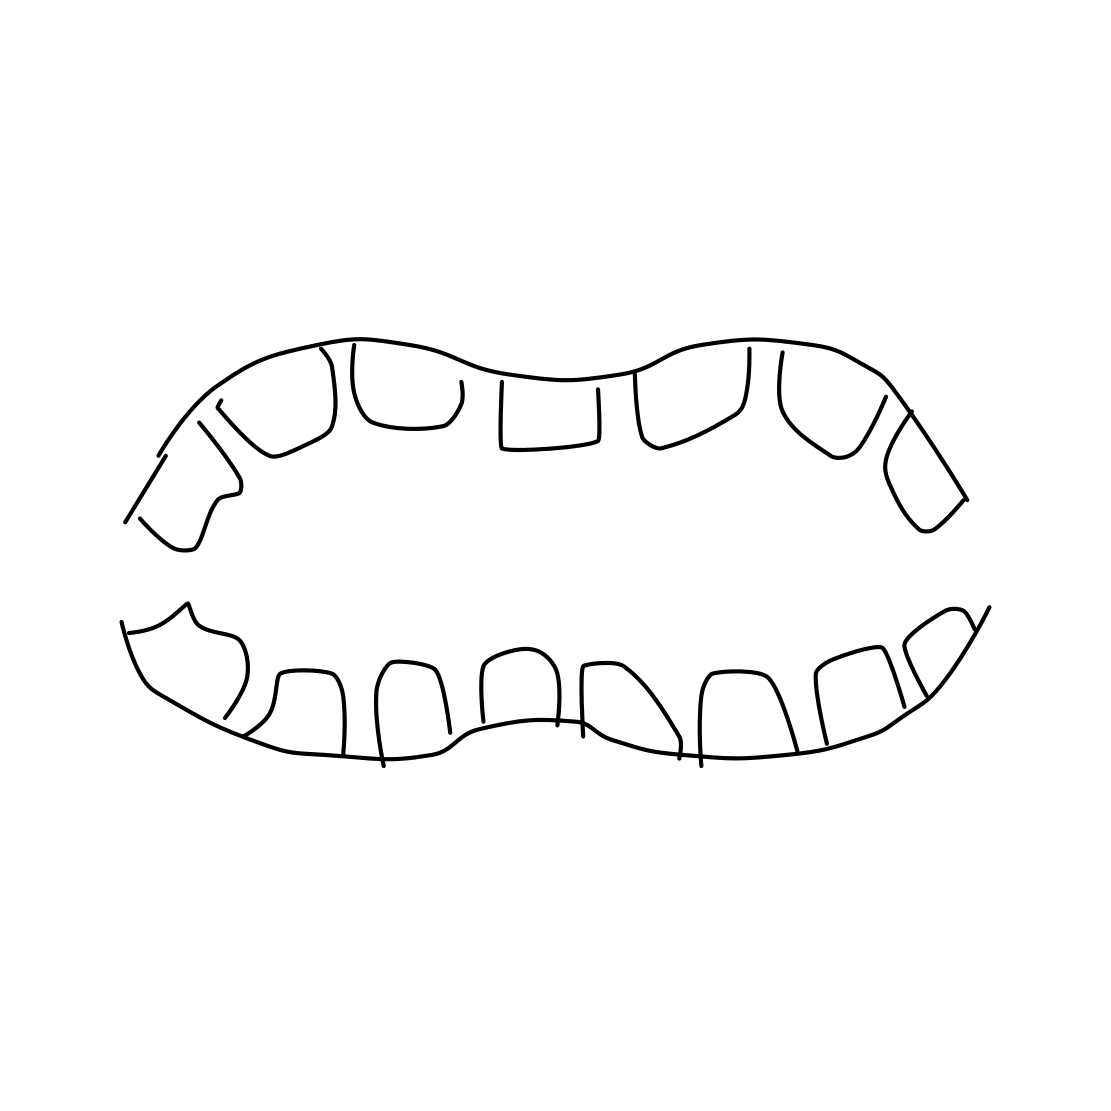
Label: tooth